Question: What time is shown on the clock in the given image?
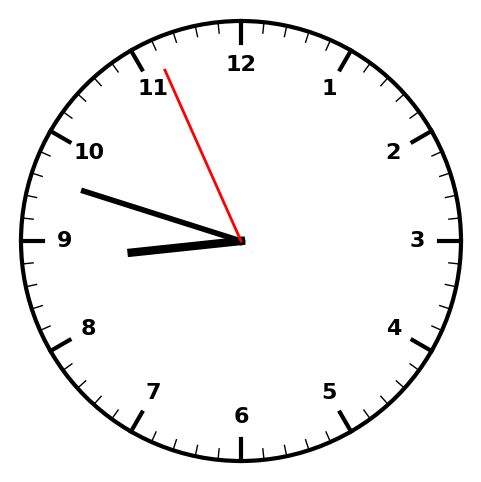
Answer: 08:47:56